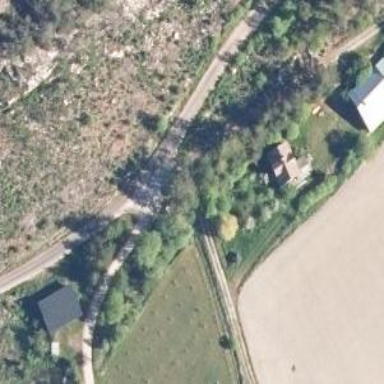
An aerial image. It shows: Farmyard area.